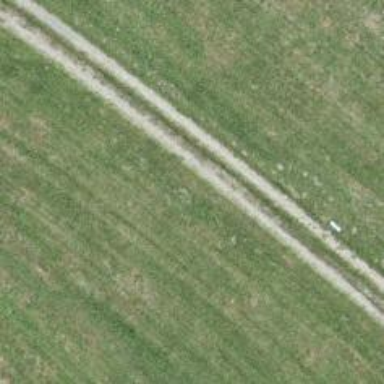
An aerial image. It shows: Unpaved track road.